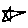
Label: star